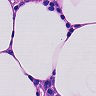
Metastatic tissue present: no